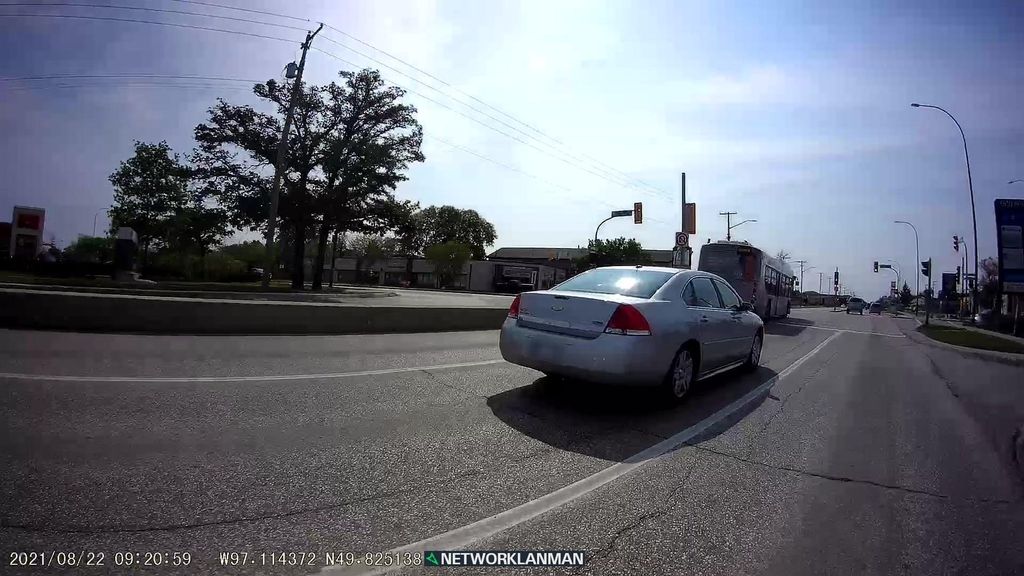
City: winnipeg